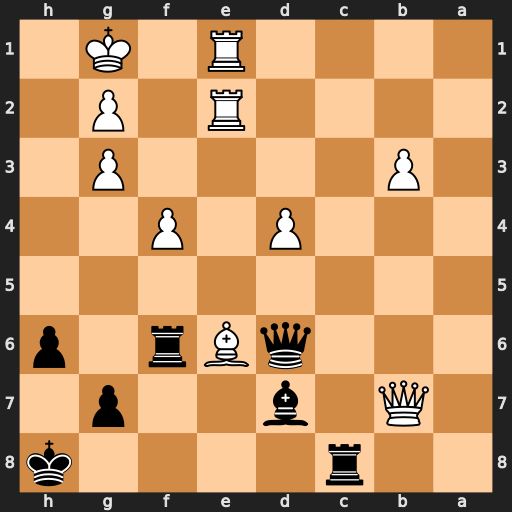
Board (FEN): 2r4k/1Q1b2p1/3qBr1p/8/3P1P2/1P4P1/4R1P1/4R1K1
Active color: b
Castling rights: -
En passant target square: -
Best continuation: Rxe6 Rxe6 Bxe6 Qxc8+ Bxc8 Re8+ Kh7